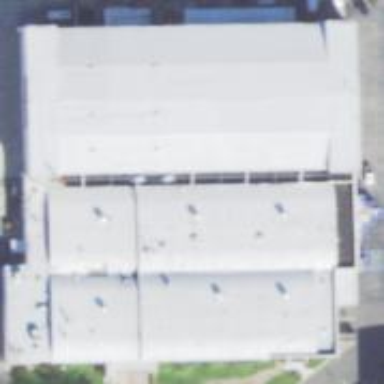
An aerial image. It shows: Hangar building located at airport.